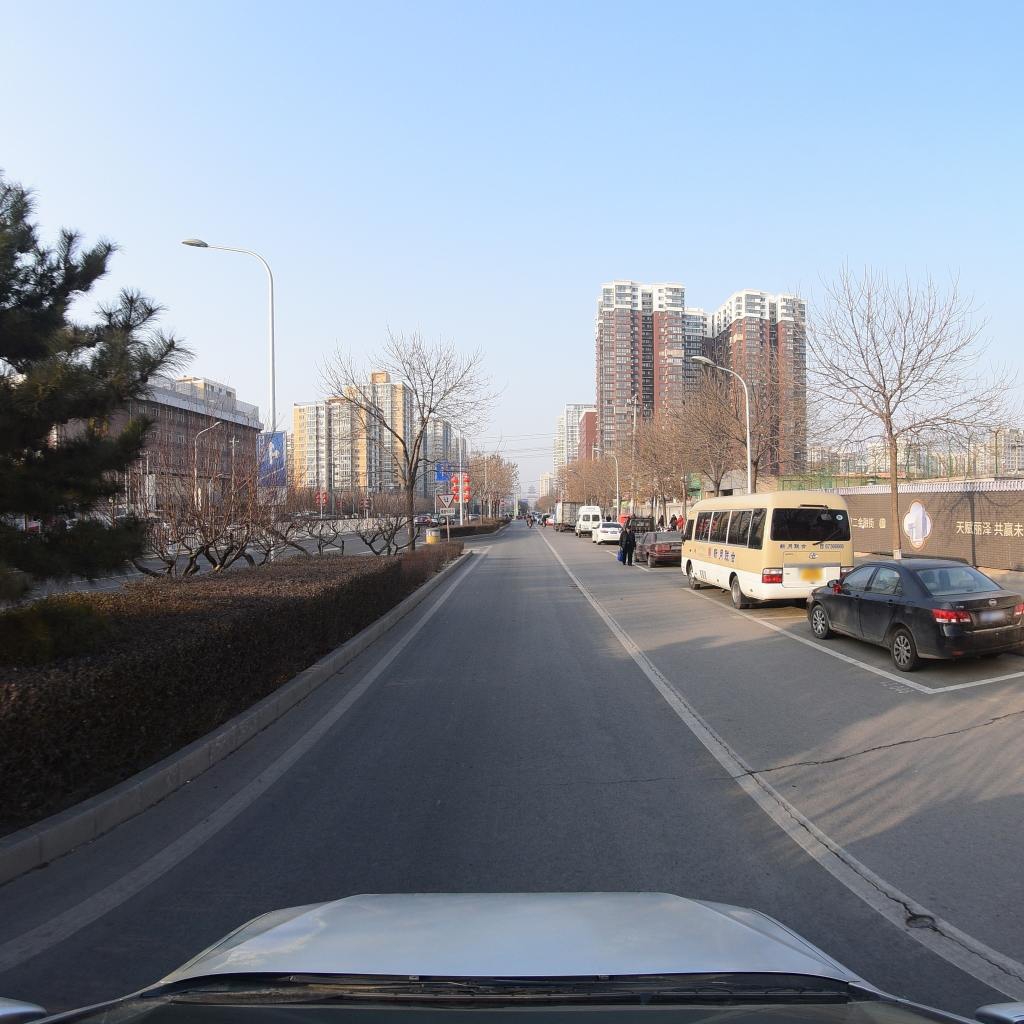
Region: Fengtai
Road damage annotations: transverse crack, longitudinal crack, pothole